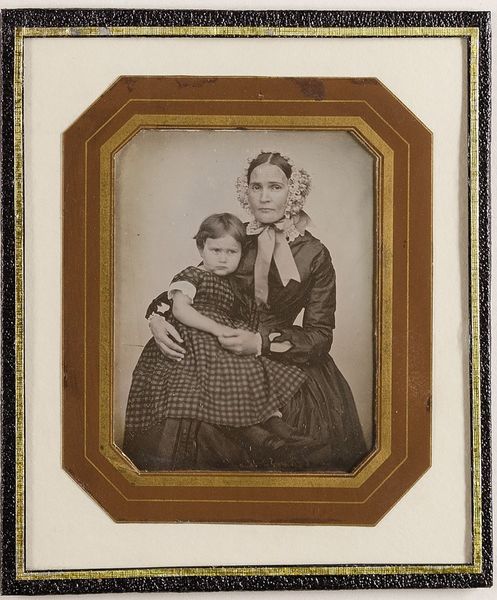
Titel: Unbekannte Mutter mit Kind
Standort: Hamburg
Institution: Museum für Kunst und Gewerbe Hamburg
Schlagwörter: frau, haube, figur, kind, mutter, kinder, kopfbedeckung, foto, fotografie, photographie, doppelbildnis, doppelportrait, photo, kinderbild, lichtbild, daguerreotypie, kinderdarstellung, bildwerke, angewandte und bildende kunst, hessische systematik, porträtfotografie, porträtphotographie, doppelporträt